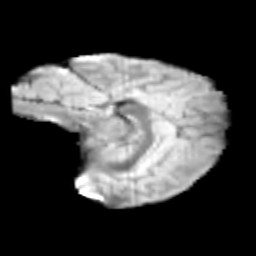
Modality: T2w
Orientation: sagittal
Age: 9
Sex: male
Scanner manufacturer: siemens
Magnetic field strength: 3 T
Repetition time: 3.8 s
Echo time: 0.07 s